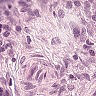
Metastatic tissue present: no